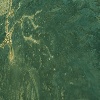
Label: land